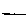
Label: line